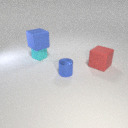
small cyan rubber cube to the left of small blue metal cylinder